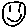
Label: smiley face